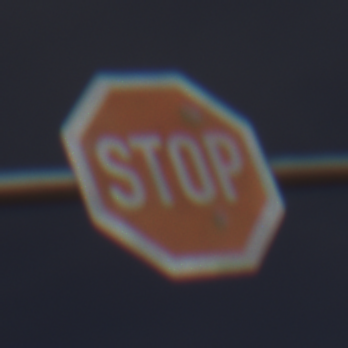
Verkehrszeichen: Stop
Umgebung: Outdoor, Nature
Tageszeit: MorningAfternoon
Wetter: PartlyCloudy
Licht: Natural
Jahreszeit: NotSpecified
Kontrast: HighContrast